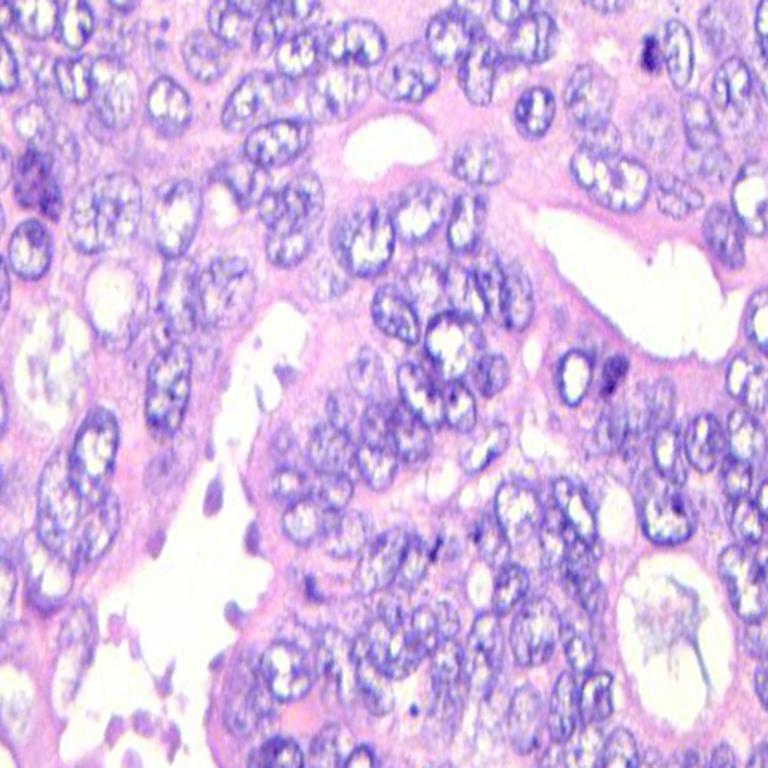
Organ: colon
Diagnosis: adenocarcinomas